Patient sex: M
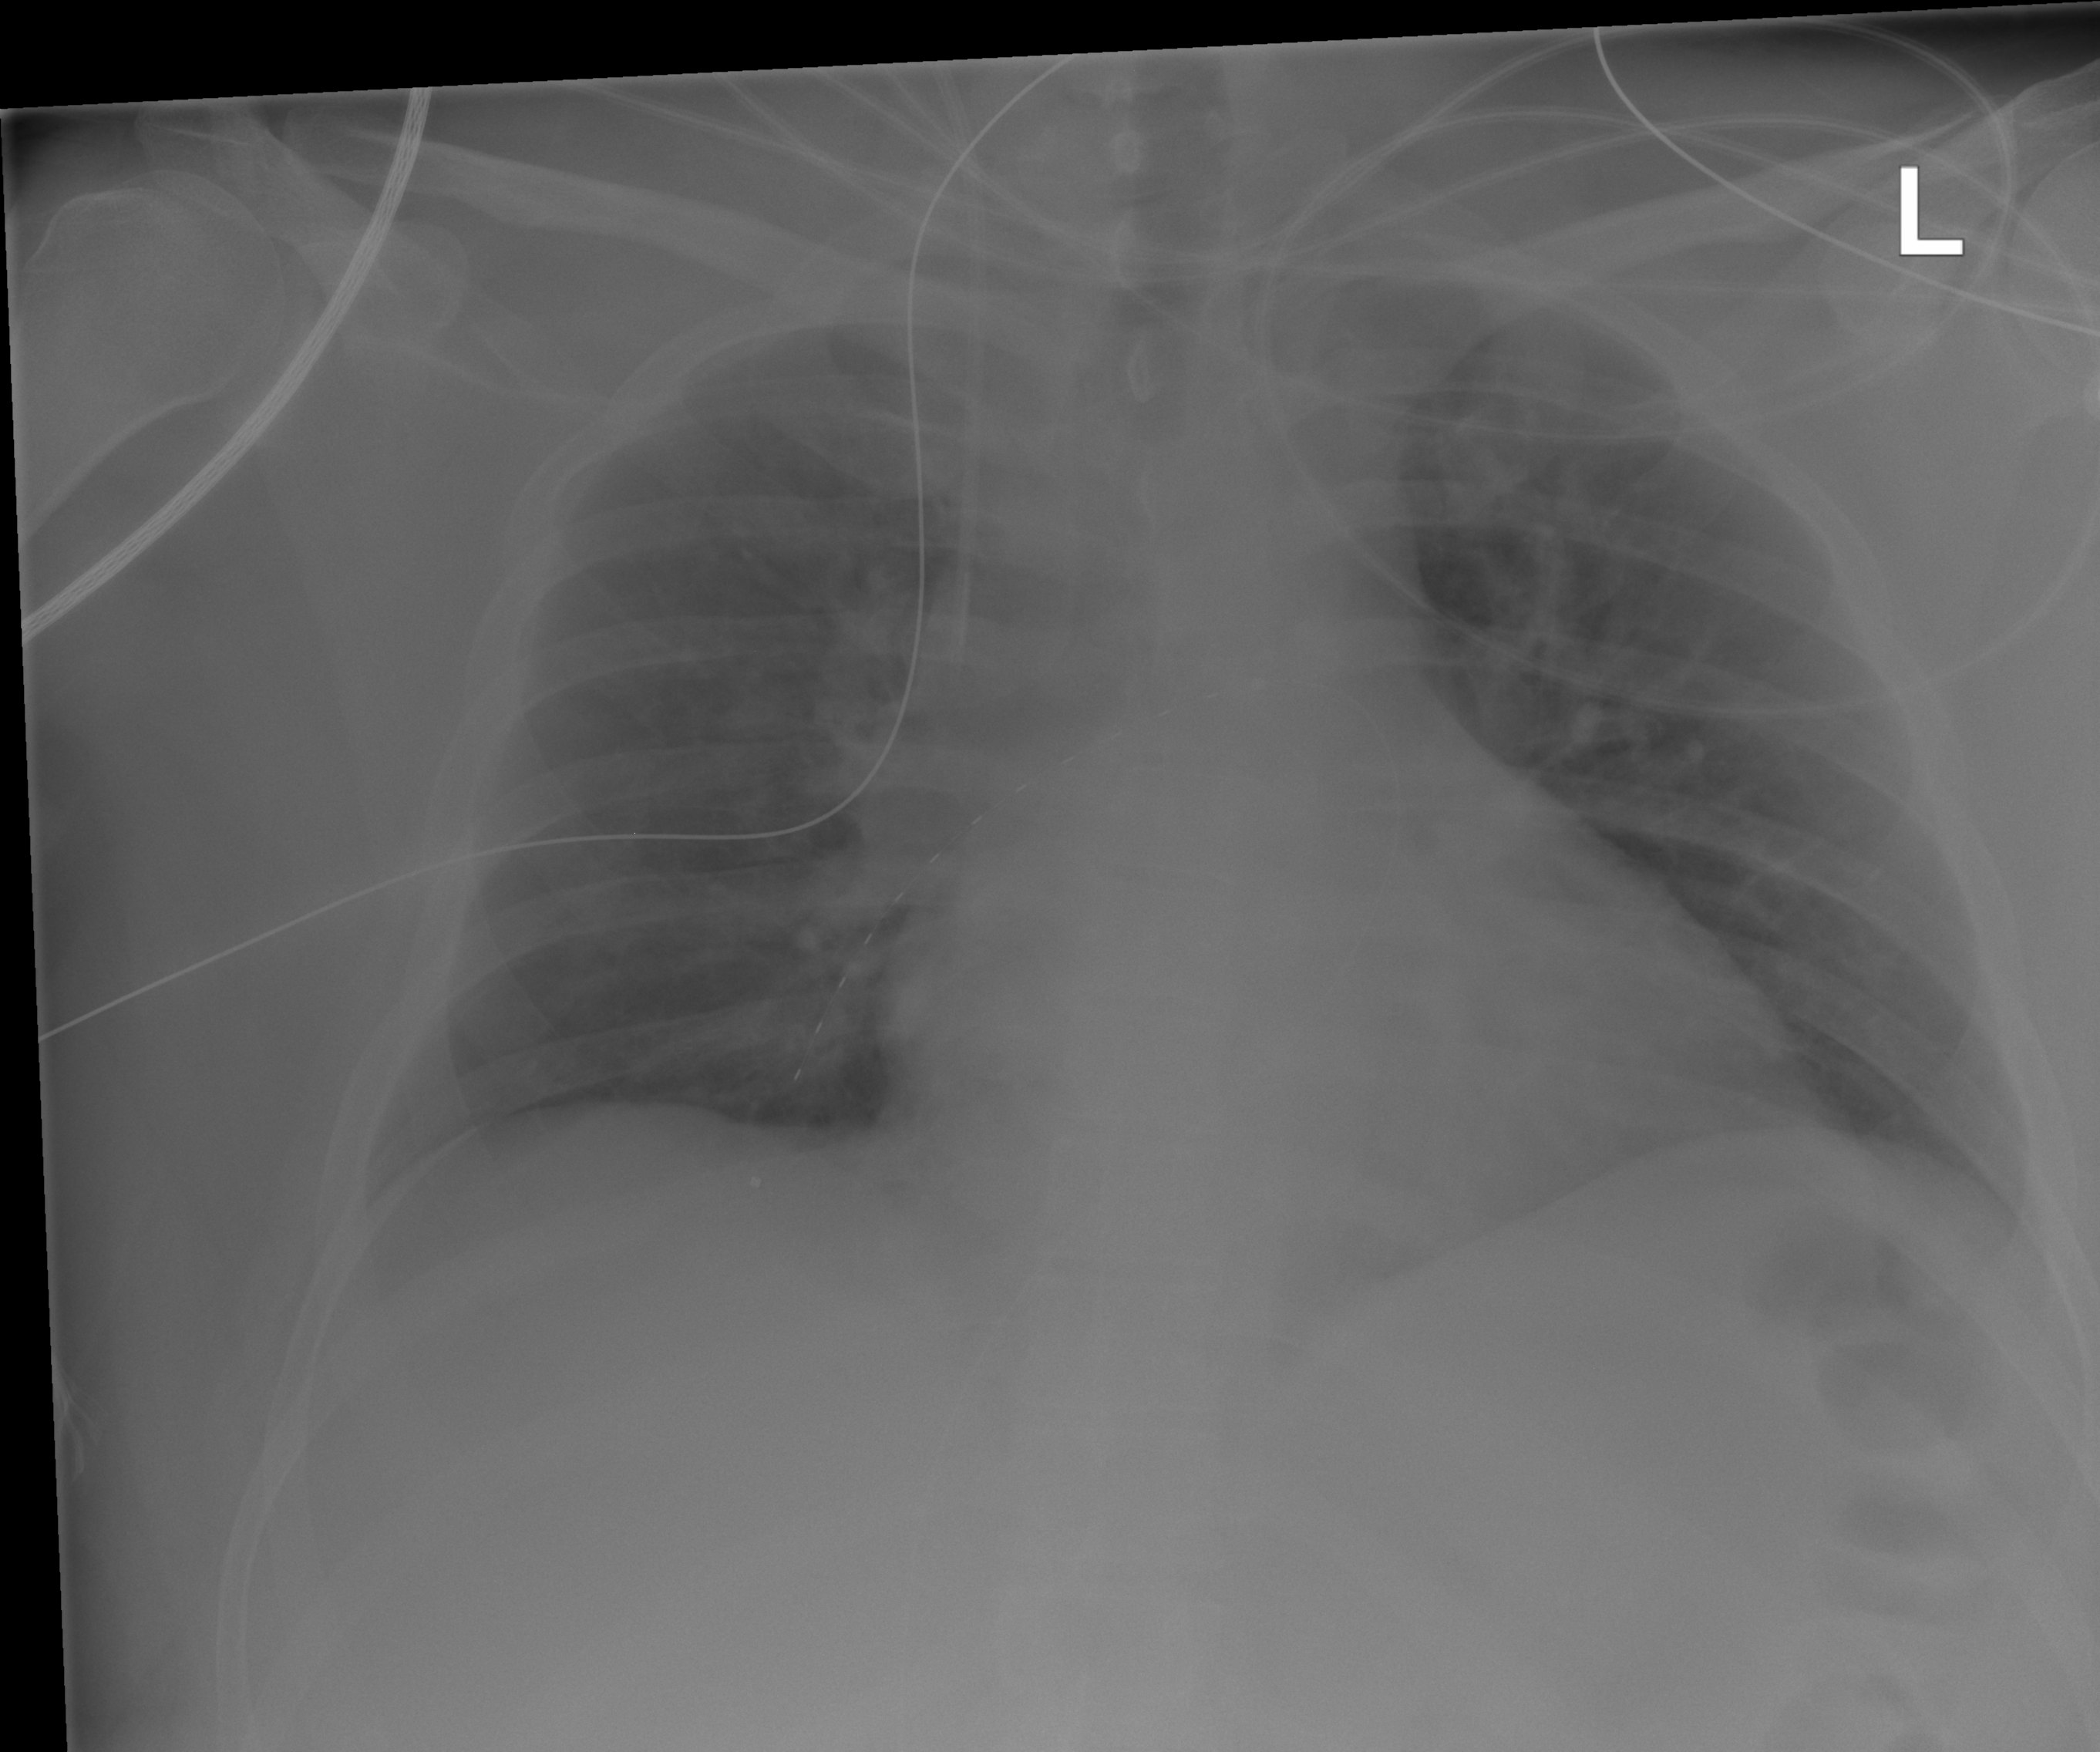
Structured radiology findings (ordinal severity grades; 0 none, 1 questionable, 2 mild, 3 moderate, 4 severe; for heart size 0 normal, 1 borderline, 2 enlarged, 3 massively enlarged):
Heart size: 2
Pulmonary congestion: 2
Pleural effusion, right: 0
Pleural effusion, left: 0
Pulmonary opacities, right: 2
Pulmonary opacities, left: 2
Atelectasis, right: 0
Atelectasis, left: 0